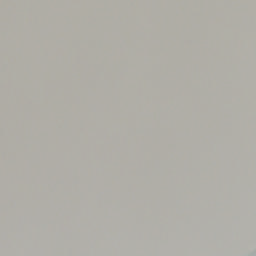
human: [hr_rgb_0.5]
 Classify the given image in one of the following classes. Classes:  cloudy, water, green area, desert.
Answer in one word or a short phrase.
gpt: cloudy